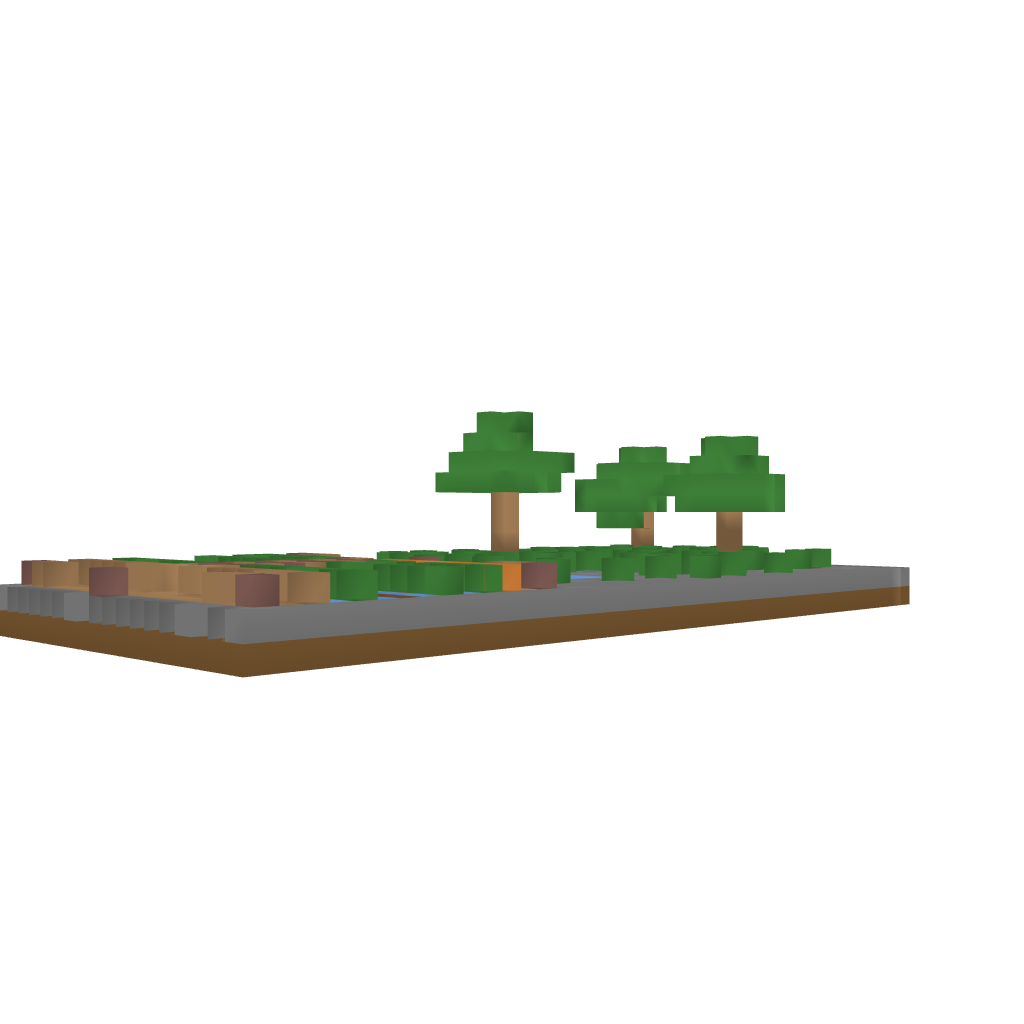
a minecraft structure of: medival veg/flower garden bad low quality